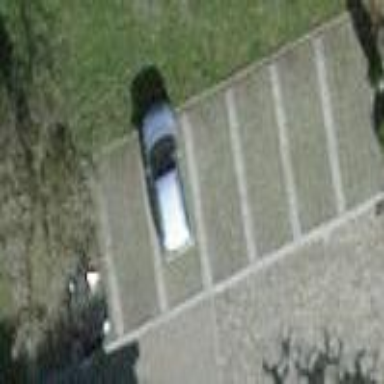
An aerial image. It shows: Street side parking area.